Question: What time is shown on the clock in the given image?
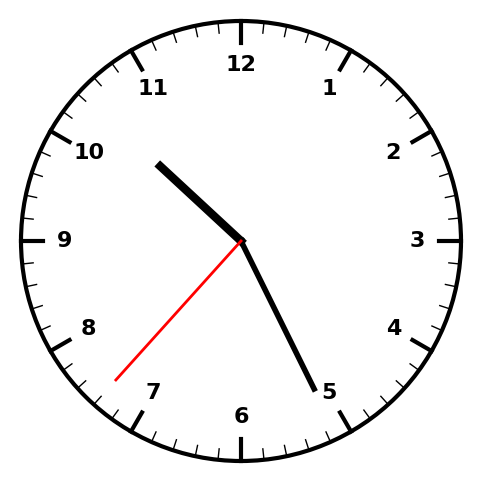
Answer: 10:25:37